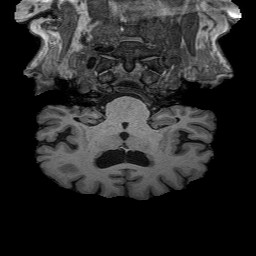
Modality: T1w
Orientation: sagittal
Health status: healthy